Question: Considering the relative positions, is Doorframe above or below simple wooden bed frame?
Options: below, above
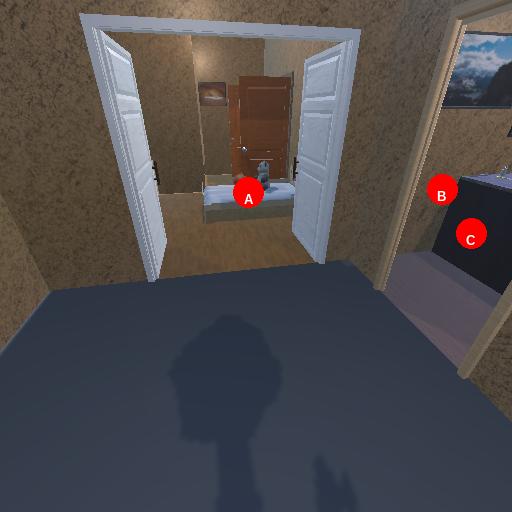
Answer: below